Interaction volume radius: 10 \u00c5
Interaction volume height: 10 \u00c5
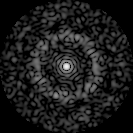
Disorder parameter: 0.8206